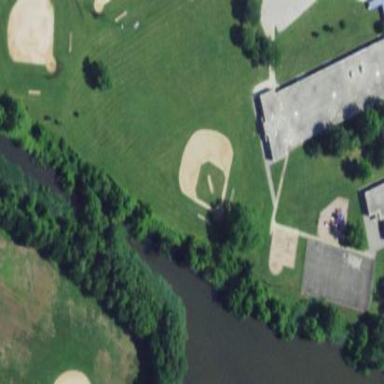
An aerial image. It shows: Baseball pitch for leisure land activities.